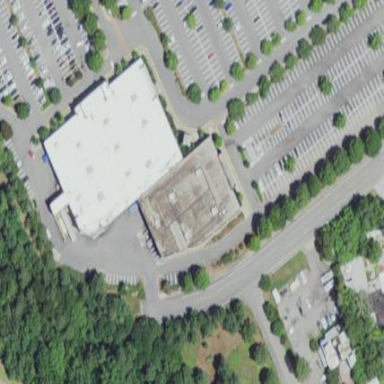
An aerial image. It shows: Retail building that houses furniture shop.